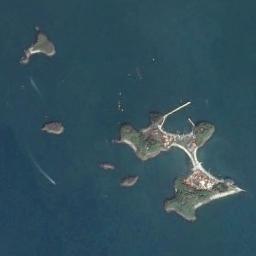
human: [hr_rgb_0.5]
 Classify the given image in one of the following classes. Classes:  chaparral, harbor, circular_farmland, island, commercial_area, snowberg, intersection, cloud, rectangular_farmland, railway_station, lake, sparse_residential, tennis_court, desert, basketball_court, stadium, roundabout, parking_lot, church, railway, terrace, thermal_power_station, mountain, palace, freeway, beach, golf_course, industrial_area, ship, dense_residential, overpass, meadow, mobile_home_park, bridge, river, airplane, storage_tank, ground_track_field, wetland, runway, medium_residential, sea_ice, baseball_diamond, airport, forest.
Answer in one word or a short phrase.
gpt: island